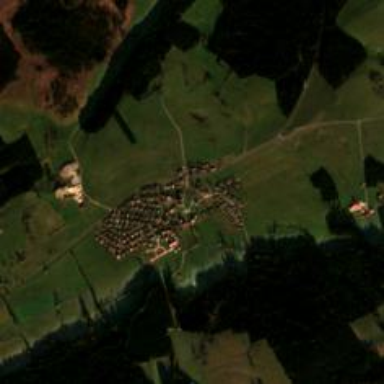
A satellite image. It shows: Village area.